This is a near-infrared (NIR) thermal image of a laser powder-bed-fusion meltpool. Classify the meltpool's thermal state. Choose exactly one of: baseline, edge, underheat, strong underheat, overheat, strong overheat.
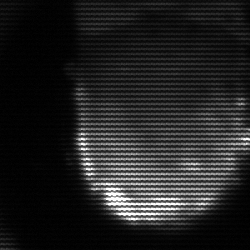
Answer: baseline